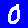
Digit: 0